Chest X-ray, AP view. Patient: 47 years old, sex M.
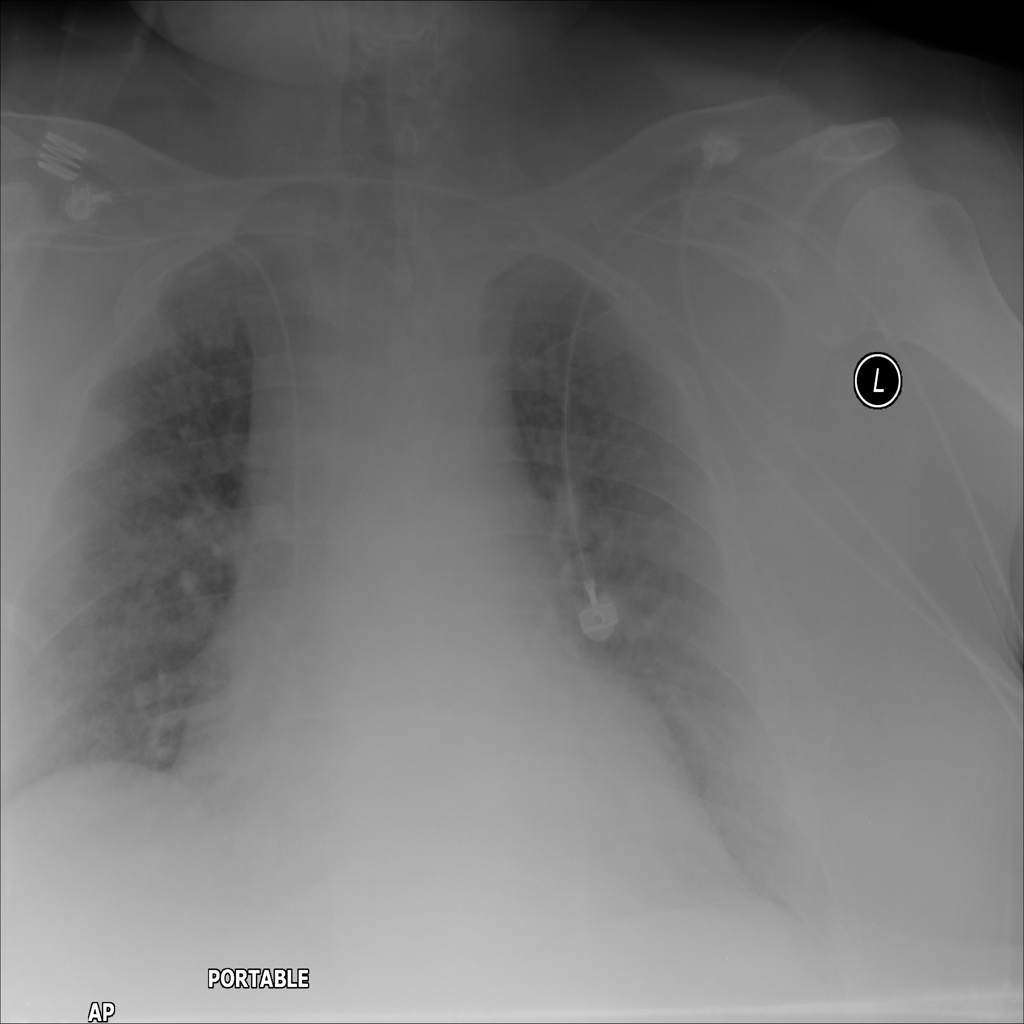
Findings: No Finding